Question: I'm building a application with Swift + AVPlayer and have set "View controller-based status bar appearance" to "YES". The problem with this is that when I launch the player from my UITableViewController/UINavigationController the nav bar hides the status bar automatically and the nav bar is resized.
You can see what I mean here:
<URL>

Is there any way to prevent this?
Cheers!
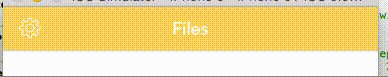
Answer: Okay, so this was the solution I used in the end.
1. Set "View controller-based status bar appearance" to "NO"
2. Override the following functions in the media view controller
'''
override func viewDidAppear(animated: Bool) {
super.viewDidAppear(animated)
UIApplication.sharedApplication().setStatusBarHidden(true, withAnimation: .Fade)
}
override func viewWillDisappear(animated: Bool) {
super.viewWillDisappear(animated)
UIApplication.sharedApplication().setStatusBarHidden(false, withAnimation: .Fade)
}
'''